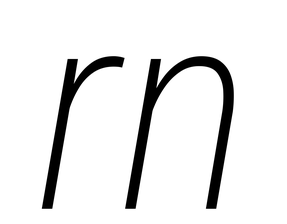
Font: Roboto-Italic_Condensed_ExtraLight_Italic